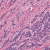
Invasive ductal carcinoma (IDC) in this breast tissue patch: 1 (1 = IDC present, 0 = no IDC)